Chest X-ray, AP view. Patient: 26 years old, sex M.
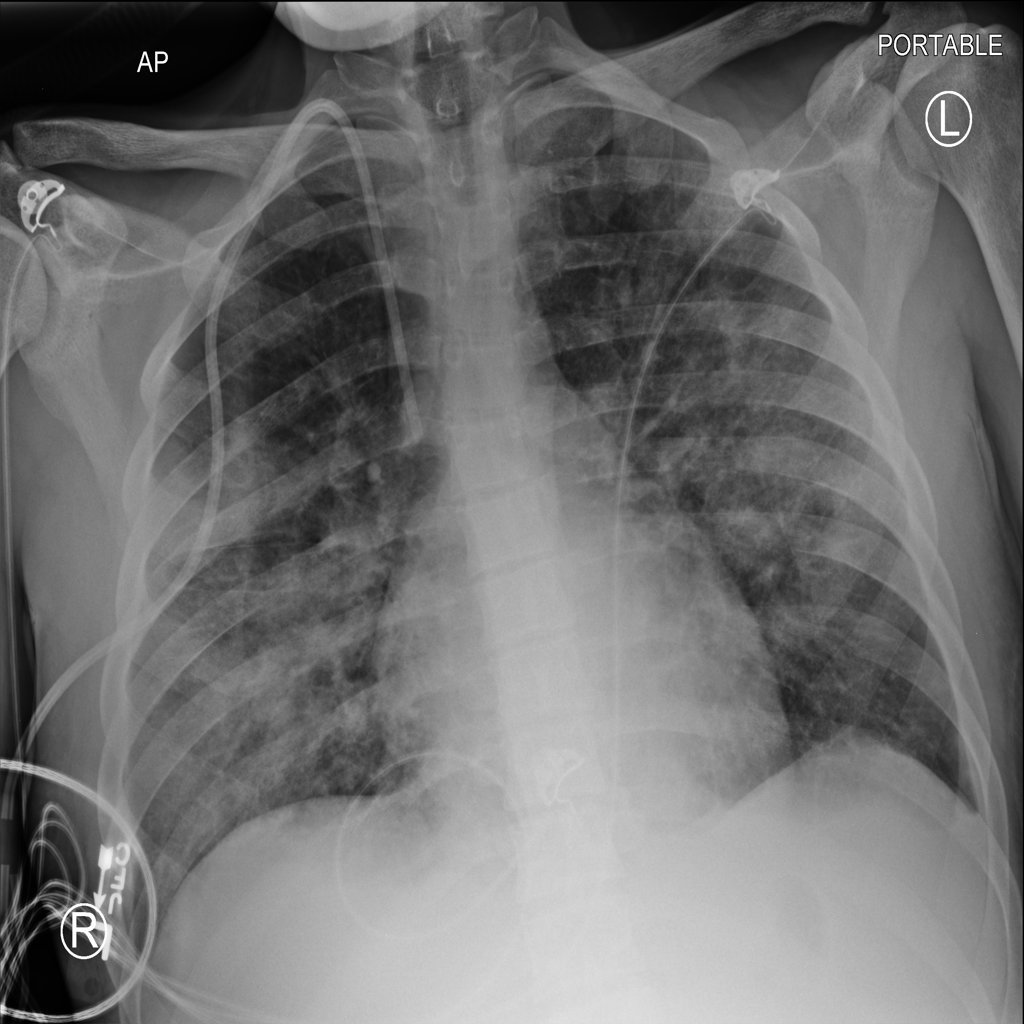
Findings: No Finding